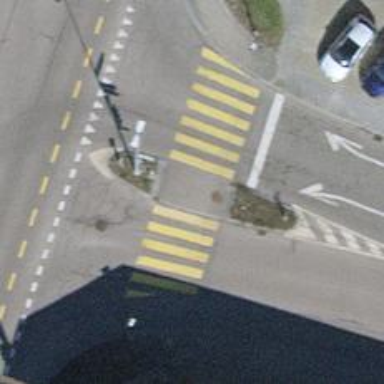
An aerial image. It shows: Marked asphalt footway with crossing markings.